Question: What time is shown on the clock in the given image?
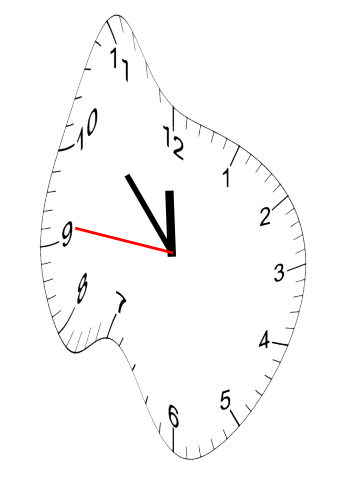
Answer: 11:52:46